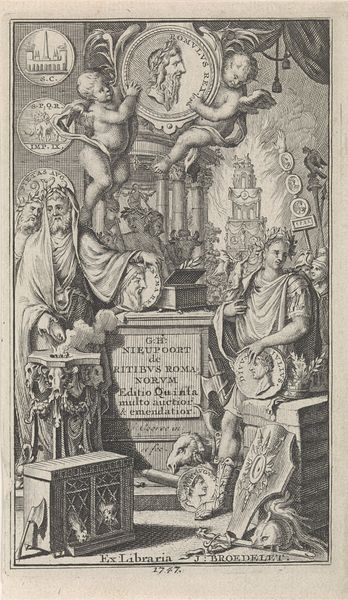
Titel: Figuren uit de Romeinse oudheid
Künstler: Jan Goeree
Standort: Amsterdam
Institution: Rijksmuseum
Schlagwörter: frau, männer, schädel, vorhang, krone, engel, könig, lamm, schaf, kranz, lorbeer, römer, axt, opfer, opferung, hammel, putti, römisch, münze, totenköpfe, paulus, romulus, tierschädel, könog, römnisch